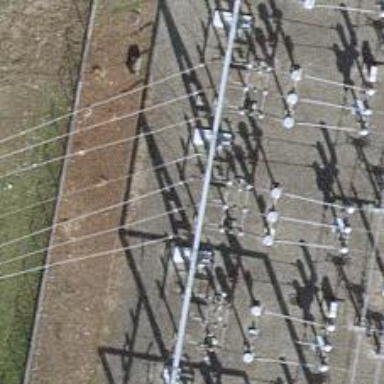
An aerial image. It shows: Insulator used in power equipment.